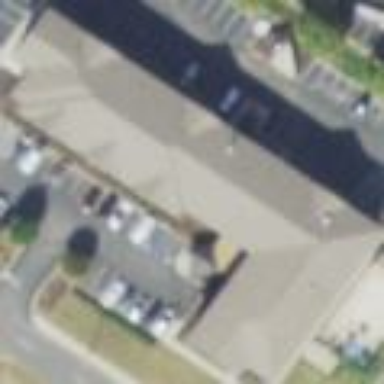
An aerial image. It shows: Hotel building.